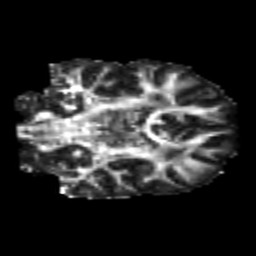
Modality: FA
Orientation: coronal
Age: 20
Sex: female
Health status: healthy
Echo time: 0.074 s